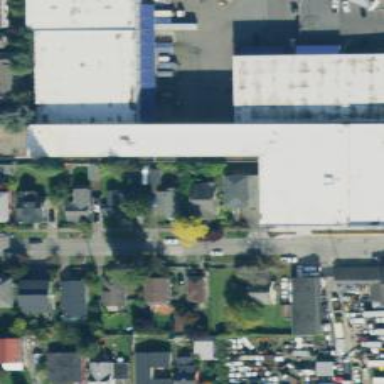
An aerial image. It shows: Industrial building used for storage rental.